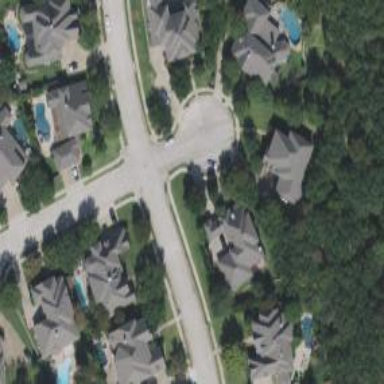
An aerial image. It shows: Circle designated as turning point on the road.